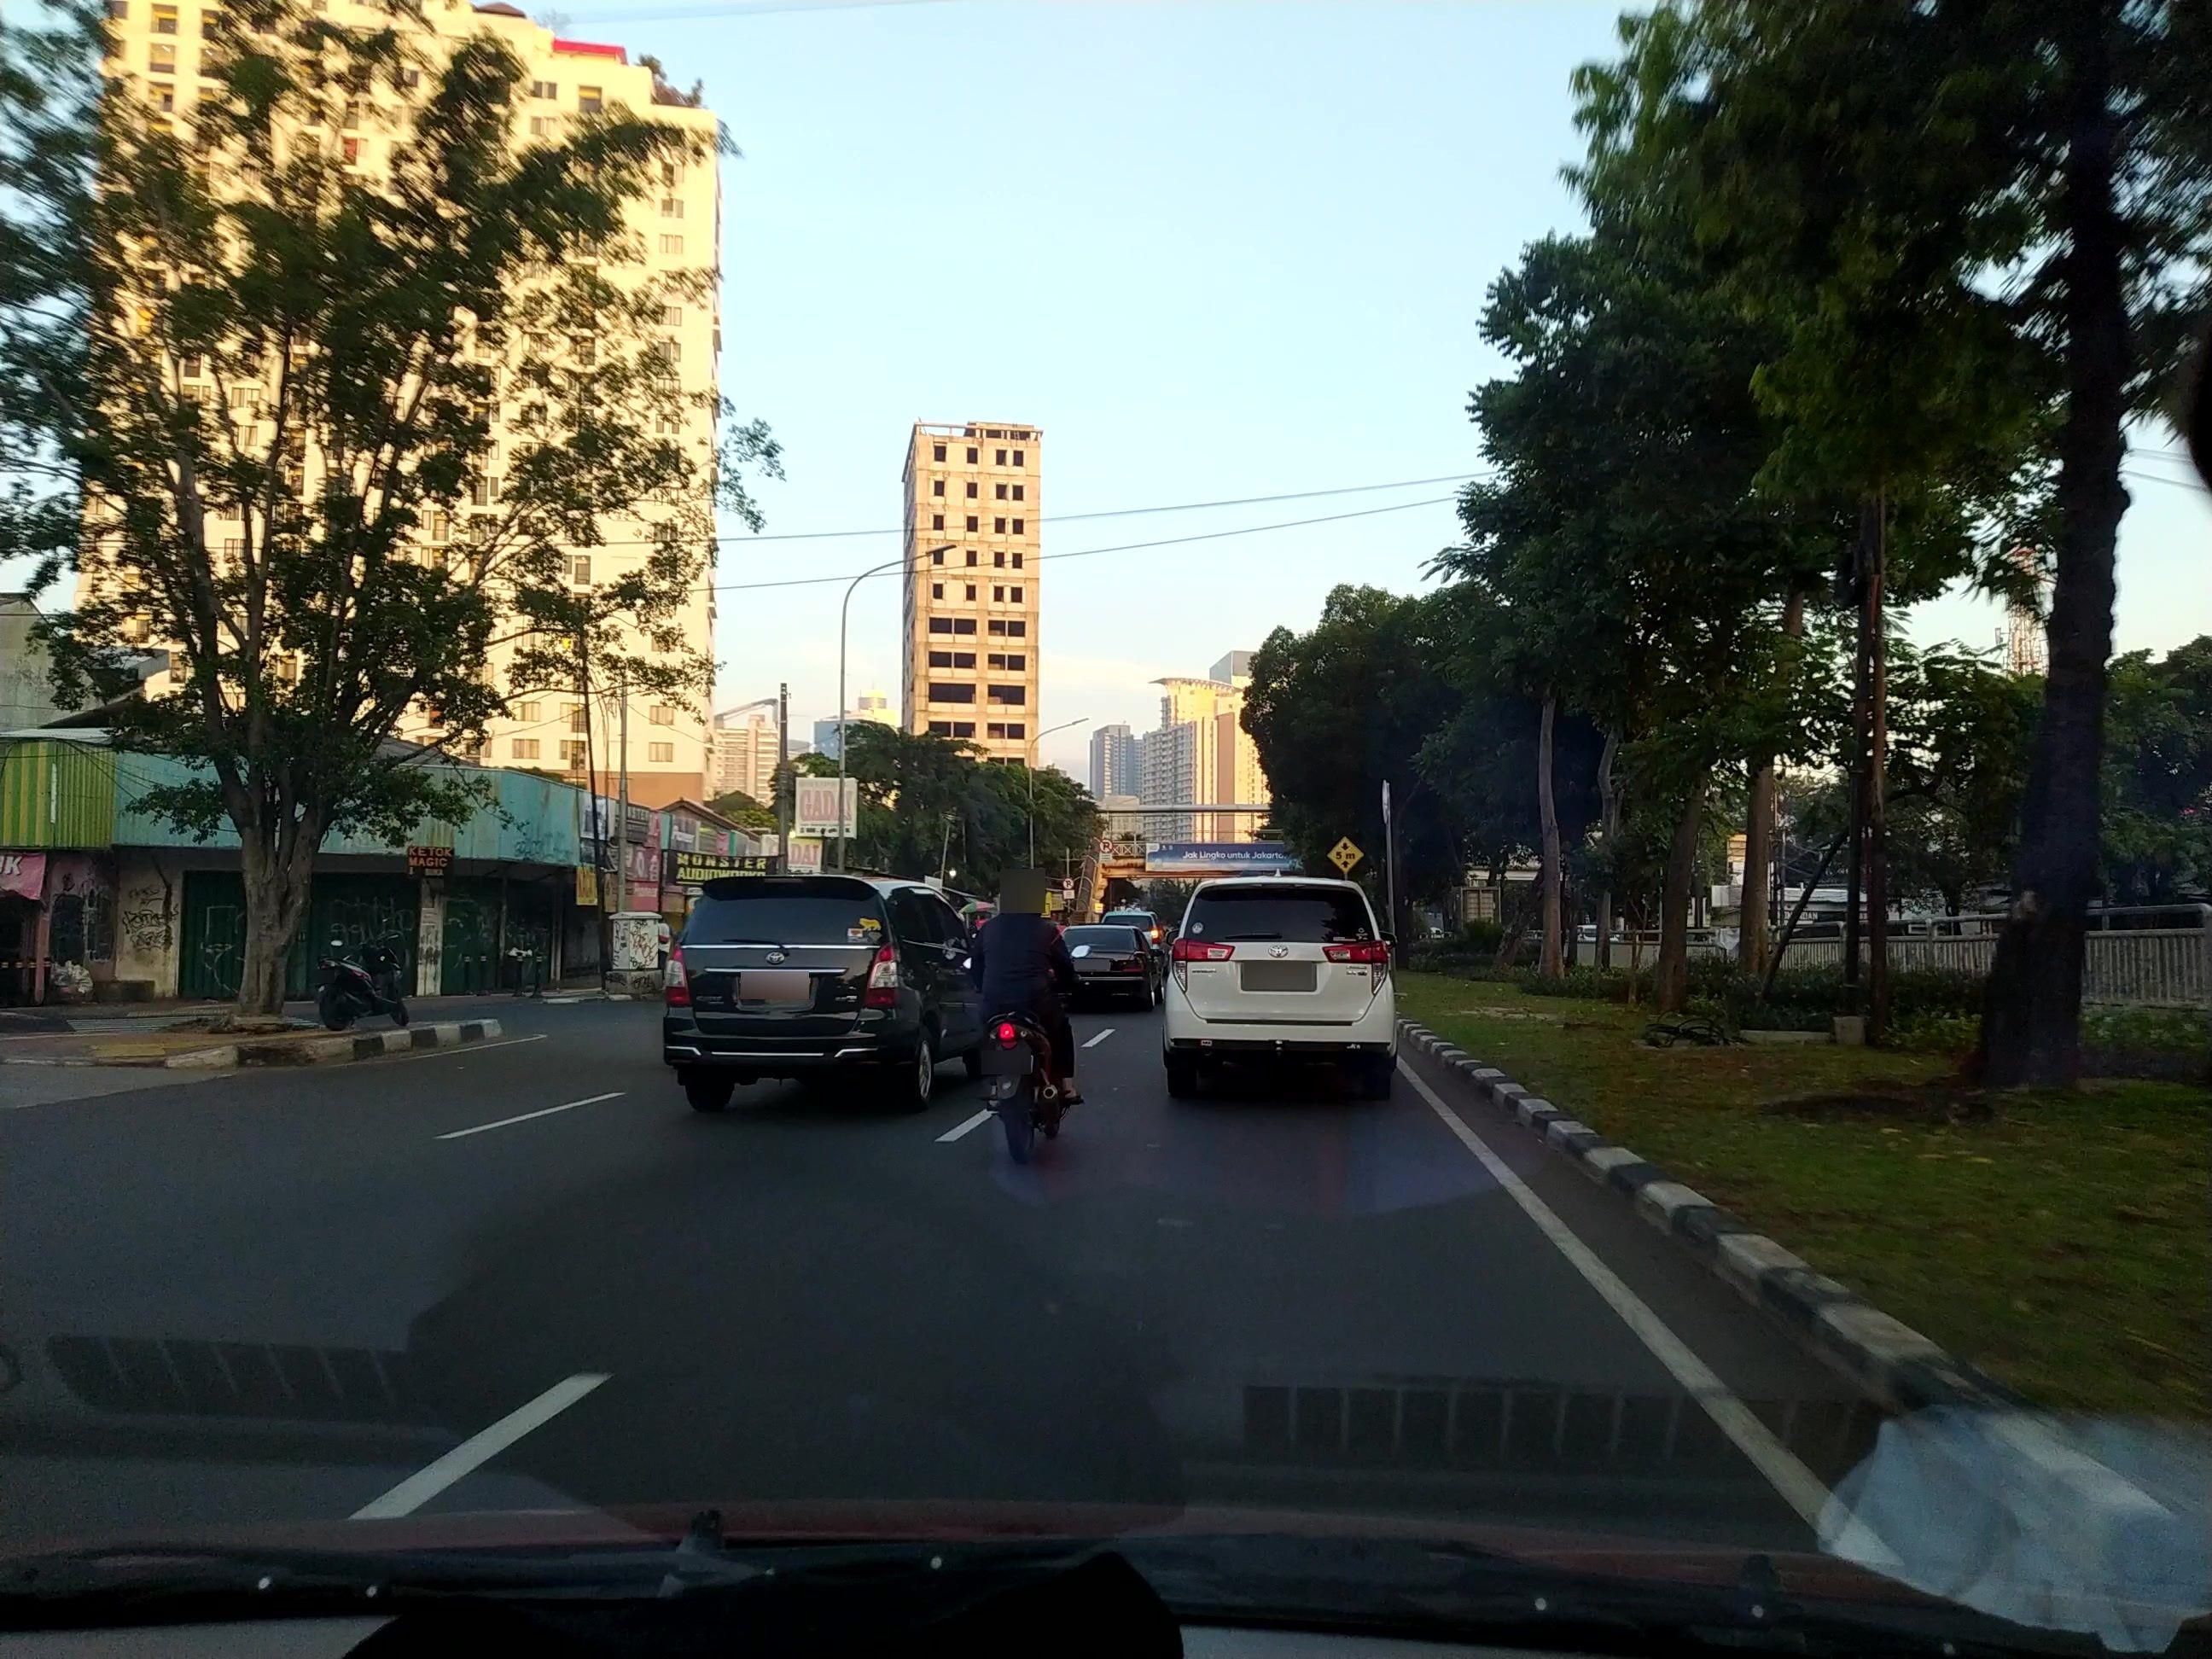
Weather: cloudy
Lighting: day
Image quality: good
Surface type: driving surface
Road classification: primary
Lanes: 3
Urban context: urban centre
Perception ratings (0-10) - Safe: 3.24, Lively: 9.63, Beautiful: 3.38, Boring: 0.8, Depressing: 1.5, Wealthy: 4.78